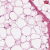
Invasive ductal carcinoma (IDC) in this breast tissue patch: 0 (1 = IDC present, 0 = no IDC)